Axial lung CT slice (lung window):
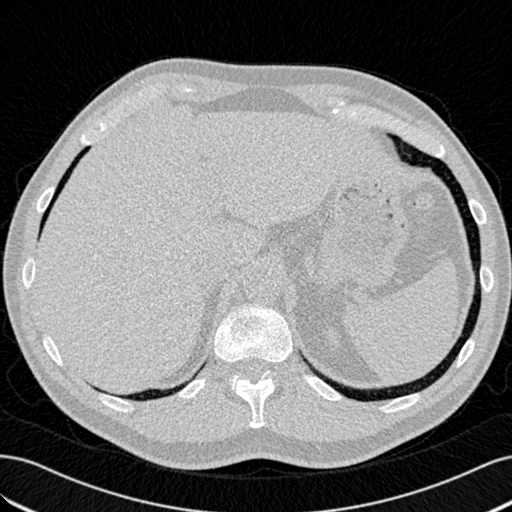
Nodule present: no